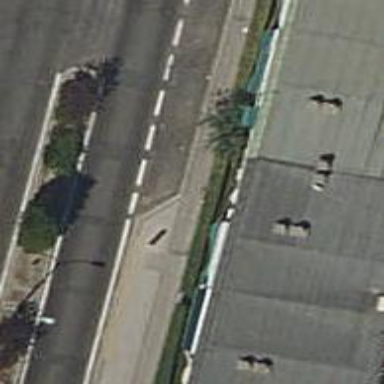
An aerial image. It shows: Bus stop with platform for public transport.